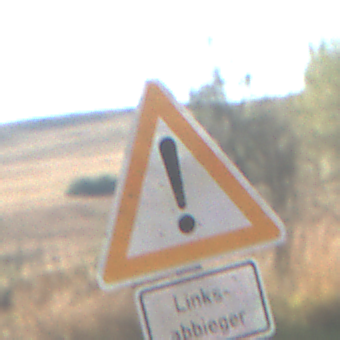
Verkehrszeichen: Gefahrenstelle
Zusatzzeichen unten: HinweiseAufGefahrenDurchVerbaleAngabe9
Umgebung: Outdoor, Nature
Tageszeit: MorningAfternoon
Wetter: PartlyCloudy
Licht: Natural
Jahreszeit: NotSpecified
Kontrast: HighContrast